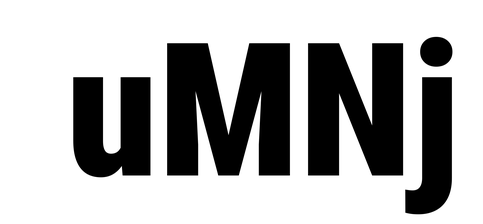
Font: Roboto_Condensed_Black